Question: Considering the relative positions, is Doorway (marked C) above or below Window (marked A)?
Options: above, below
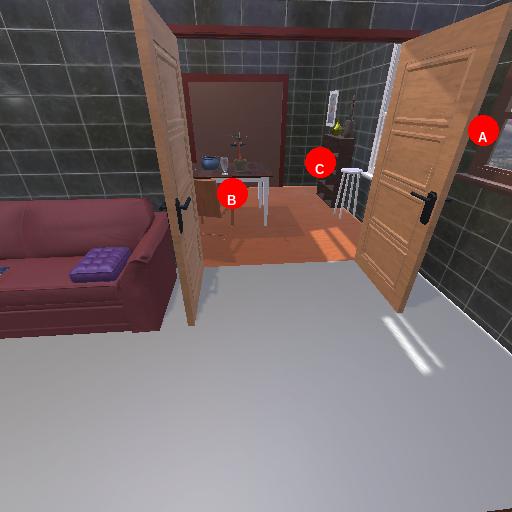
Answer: above